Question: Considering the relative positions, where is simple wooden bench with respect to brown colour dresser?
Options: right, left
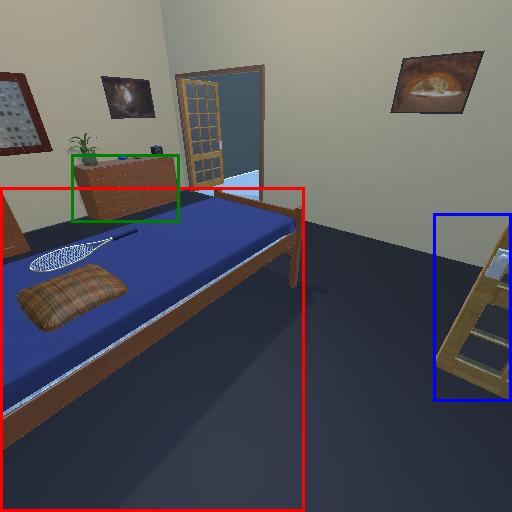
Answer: right